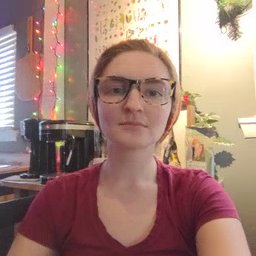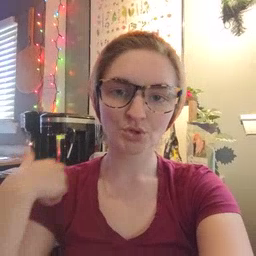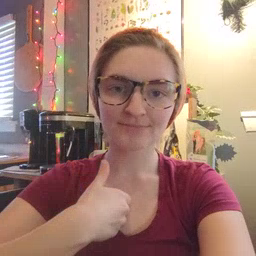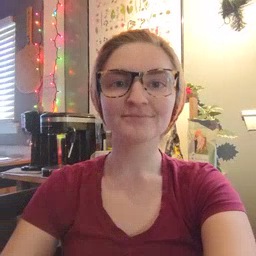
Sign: jacket